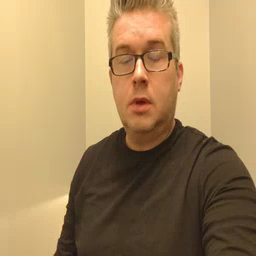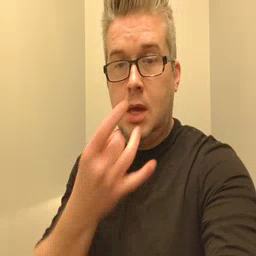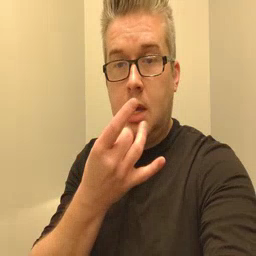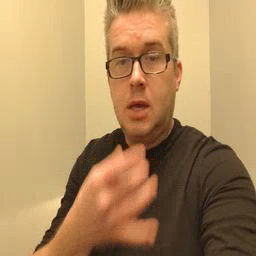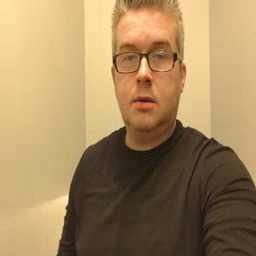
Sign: snack